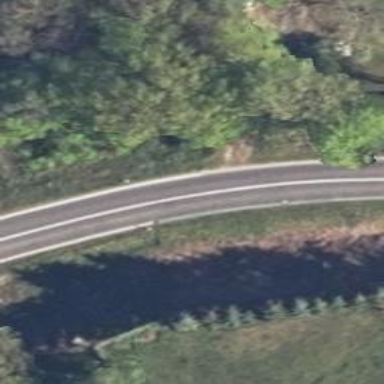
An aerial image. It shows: Secondary road with asphalt surface.